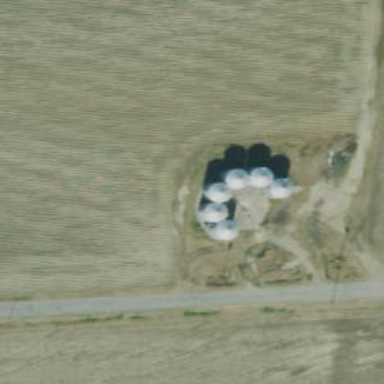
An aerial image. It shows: Silo.